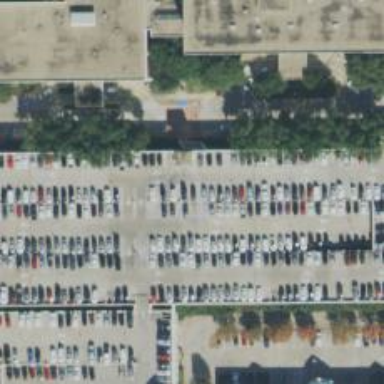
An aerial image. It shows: Parking space.